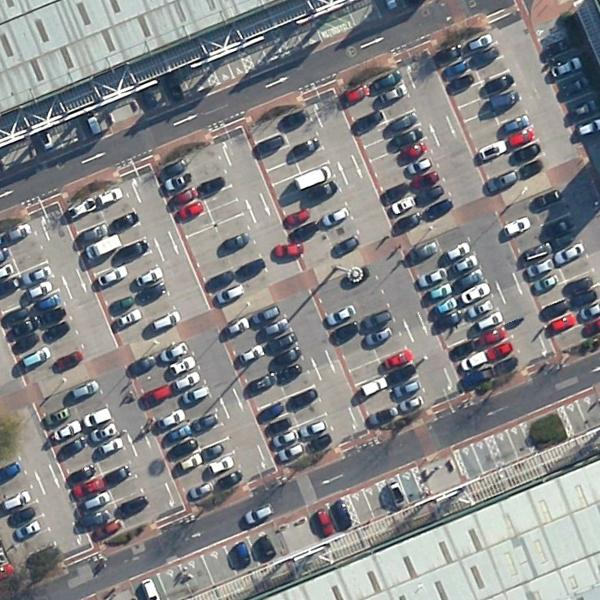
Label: Parking